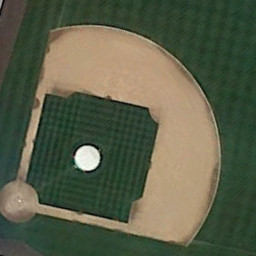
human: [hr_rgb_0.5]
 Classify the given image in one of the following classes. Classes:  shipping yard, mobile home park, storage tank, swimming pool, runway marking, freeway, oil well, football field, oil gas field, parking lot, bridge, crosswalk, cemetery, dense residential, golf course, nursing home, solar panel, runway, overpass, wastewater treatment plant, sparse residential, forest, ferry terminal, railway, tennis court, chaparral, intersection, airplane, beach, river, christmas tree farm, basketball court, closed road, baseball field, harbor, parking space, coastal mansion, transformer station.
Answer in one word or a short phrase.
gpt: baseball field